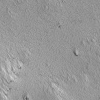
Atmospheric dust classification: not_dusty